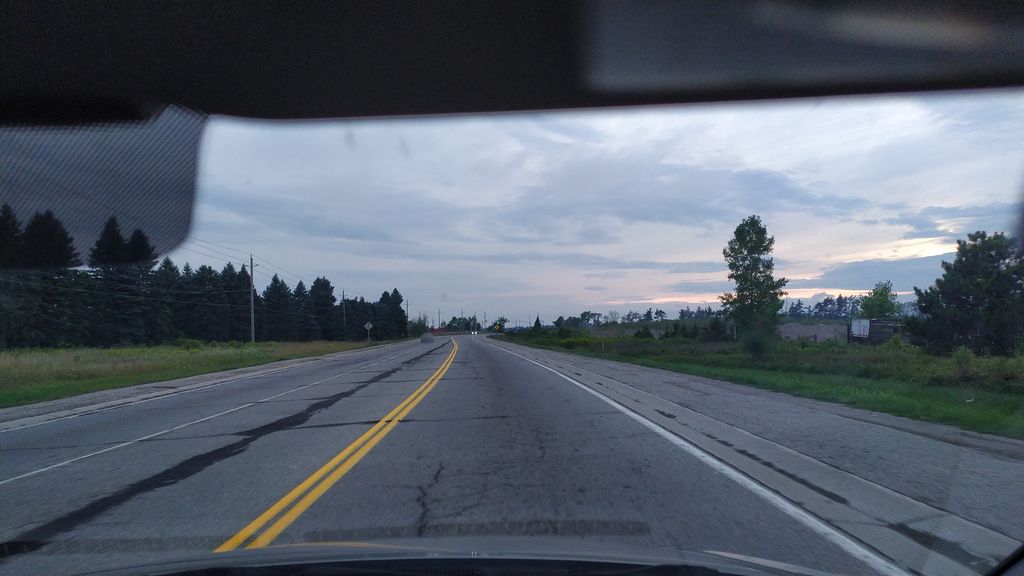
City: kitchener-waterloo